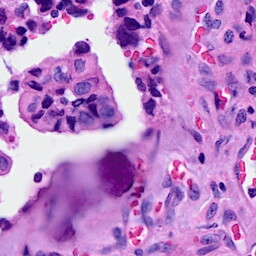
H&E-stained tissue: Breast